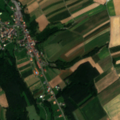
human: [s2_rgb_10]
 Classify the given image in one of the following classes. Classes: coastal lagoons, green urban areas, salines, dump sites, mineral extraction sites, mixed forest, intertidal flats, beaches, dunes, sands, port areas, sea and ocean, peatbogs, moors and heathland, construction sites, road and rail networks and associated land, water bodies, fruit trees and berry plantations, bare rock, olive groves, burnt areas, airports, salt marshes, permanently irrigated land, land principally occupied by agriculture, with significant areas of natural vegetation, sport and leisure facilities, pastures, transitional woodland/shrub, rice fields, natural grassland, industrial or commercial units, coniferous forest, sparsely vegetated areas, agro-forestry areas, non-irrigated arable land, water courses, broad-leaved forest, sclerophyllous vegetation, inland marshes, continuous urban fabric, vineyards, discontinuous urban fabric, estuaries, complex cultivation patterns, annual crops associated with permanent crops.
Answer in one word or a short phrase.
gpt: discontinuous urban fabric, non-irrigated arable land, land principally occupied by agriculture, with significant areas of natural vegetation, mixed forest